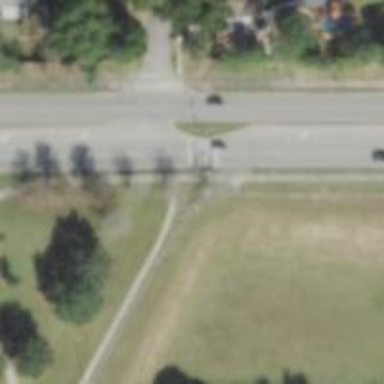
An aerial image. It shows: Abandoned road.